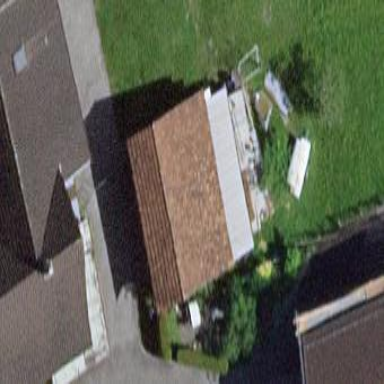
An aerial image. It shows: Garage.